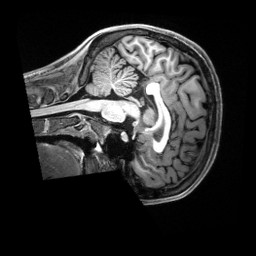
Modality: T1w
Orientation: sagittal
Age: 21
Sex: female
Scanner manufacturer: siemens
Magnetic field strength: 3 T
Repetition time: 2.5 s
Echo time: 0.00222 s